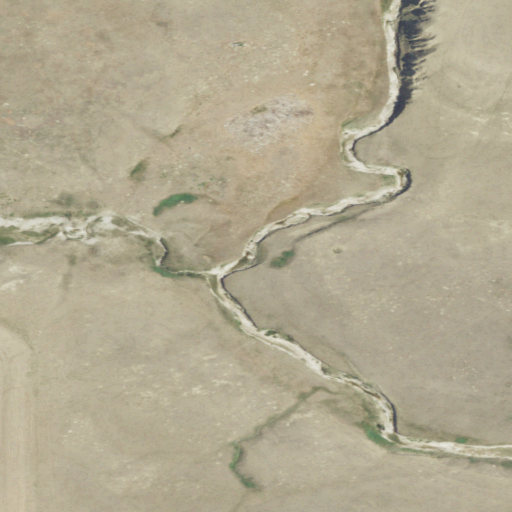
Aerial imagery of valley in Montana named South Fork Little Rock Coulee containing grassland, shrub, and cultivated crops